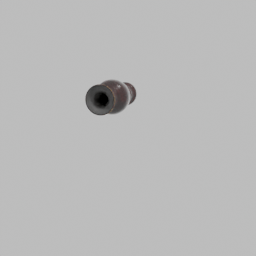
Label: decoration